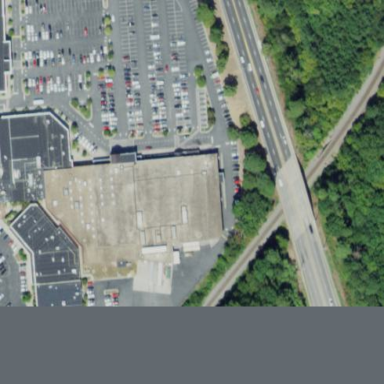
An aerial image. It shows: Supermarket located in building.